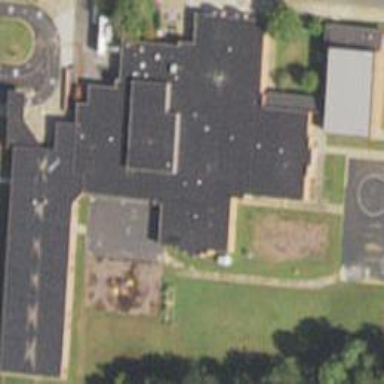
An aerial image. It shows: School building.